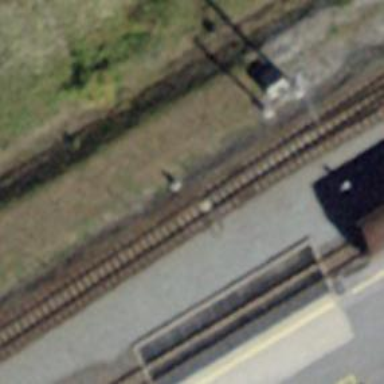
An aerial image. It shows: Railway switch.